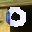
Label: 0